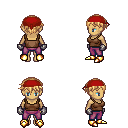
a pixel art fantasy rpg character, female body template, human, tanned skin, brown pirate shirt, magenta pants, light blonde short bangs hairstyle, red bandana, metal gloves, gold boots, four views (front, back, left, right), 2x2 character sprite sheet, small pixel art, hard edges, no anti-aliasing